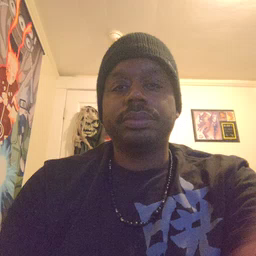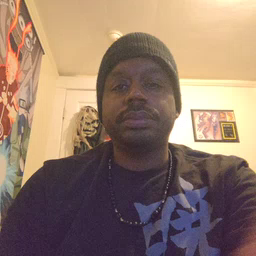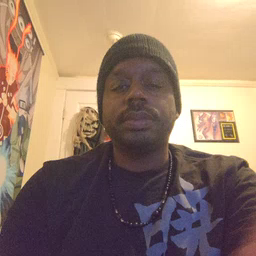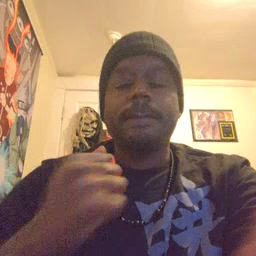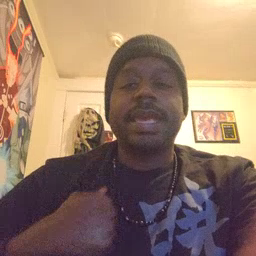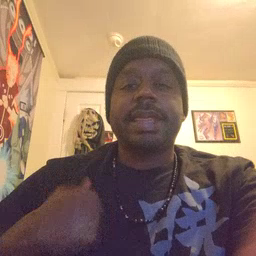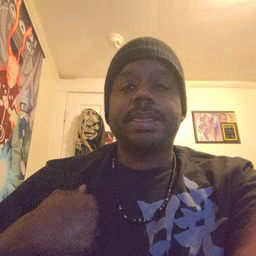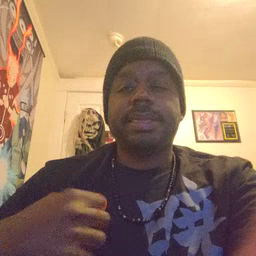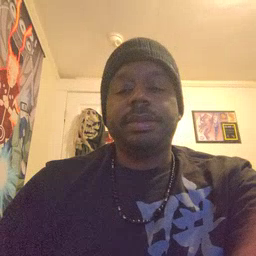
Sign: bath